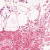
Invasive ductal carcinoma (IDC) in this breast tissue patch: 0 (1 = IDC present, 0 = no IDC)